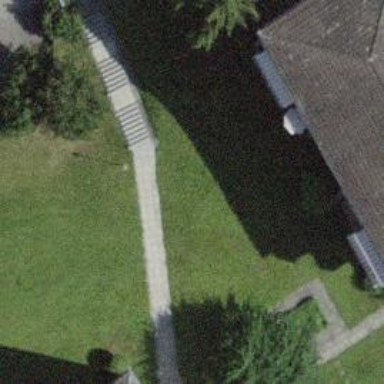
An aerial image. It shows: Set of steps on the road.